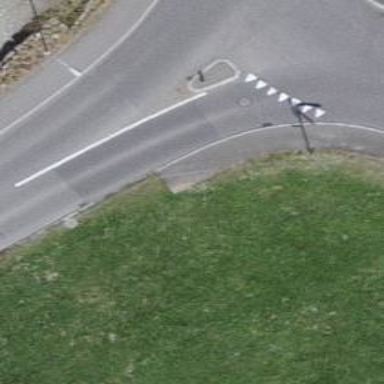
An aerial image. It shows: Kerb barrier.